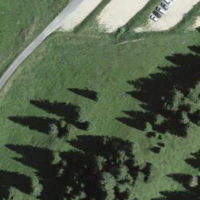
EUNIS habitat code: 44
Species observed at this site:
Veronica serpyllifolia
Cardamine pratensis